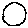
Label: circle